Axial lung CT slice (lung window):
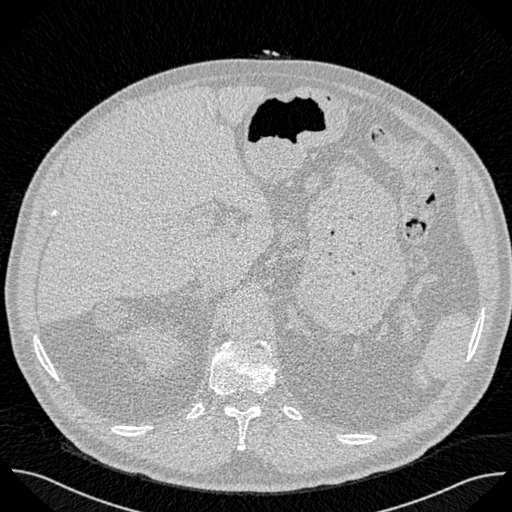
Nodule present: no